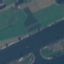
Land use / land cover class: River